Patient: sex F, age 53
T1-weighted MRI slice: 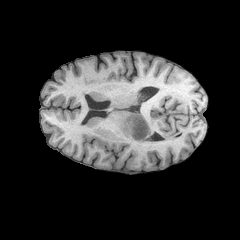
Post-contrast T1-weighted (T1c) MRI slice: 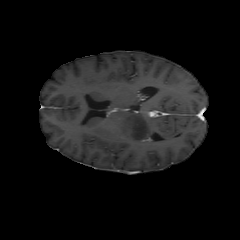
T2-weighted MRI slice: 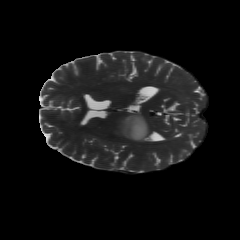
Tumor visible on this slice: yes
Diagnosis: Astrocytoma, IDH-wildtype
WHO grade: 3